Question: I have wrote a class which will be responsible for the image buttons handling:
'''
#include "ImageButton.h"
ImageButton::ImageButton()
{
// main constructor
}
ImageButton::ImageButton(wxWindow* parent, const wxString& buttonPath)
: wxStaticBitmap(parent, wxID_ANY, wxBitmap(buttonPath, wxBITMAP_TYPE_PNG), wxPoint(0, 0), wxDefaultSize)
{
Refresh();
}
ImageButton::~ImageButton()
{
// ...
}
'''
This is very beginning and basic. However, I have just found out that there is probably no possibility to resize the image (not changing it's dimensions).
This is how the image looks like:

What I'd like to achieve right here is tell 'wxStaticBitmap' to display only close square button at the time (so then I could make a mouse over/click event handlers for it). Setting it's size won't work here and thats not what I want.
Is it possible to crop the image at certain dimensions in this situation?
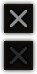
Answer: You can create two images from it. One of the ways to do it is to use 'wxImage::Resize' (first make a copy of the original image). Second way is to use 'wxBitmap::GetSubBitmap' (you need to convert the wxImage to wxBitmap - this can be done by simple assignment). It really depends what you want to achieve and what is more convenient to you.